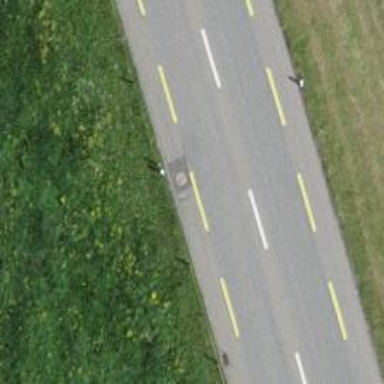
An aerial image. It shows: Secondary road with asphalt surface and dedicated cycle lane.